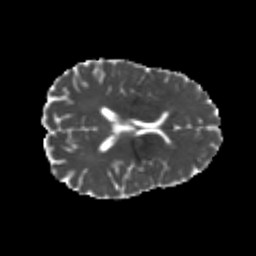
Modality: MD
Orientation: axial
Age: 23
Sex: female
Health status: healthy
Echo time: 0.074 s